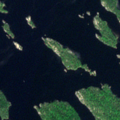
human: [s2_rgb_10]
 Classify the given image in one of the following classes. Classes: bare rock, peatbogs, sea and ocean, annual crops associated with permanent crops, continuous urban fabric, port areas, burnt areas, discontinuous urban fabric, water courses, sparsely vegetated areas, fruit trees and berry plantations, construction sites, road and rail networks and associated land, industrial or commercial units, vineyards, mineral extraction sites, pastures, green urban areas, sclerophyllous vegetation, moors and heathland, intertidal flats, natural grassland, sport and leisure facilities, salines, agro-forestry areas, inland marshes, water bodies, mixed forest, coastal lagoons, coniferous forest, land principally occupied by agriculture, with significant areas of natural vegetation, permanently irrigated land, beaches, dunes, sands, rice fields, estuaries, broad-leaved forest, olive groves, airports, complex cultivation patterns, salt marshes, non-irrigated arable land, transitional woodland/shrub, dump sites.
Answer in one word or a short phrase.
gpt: coniferous forest, water bodies